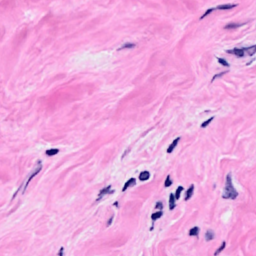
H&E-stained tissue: Breast